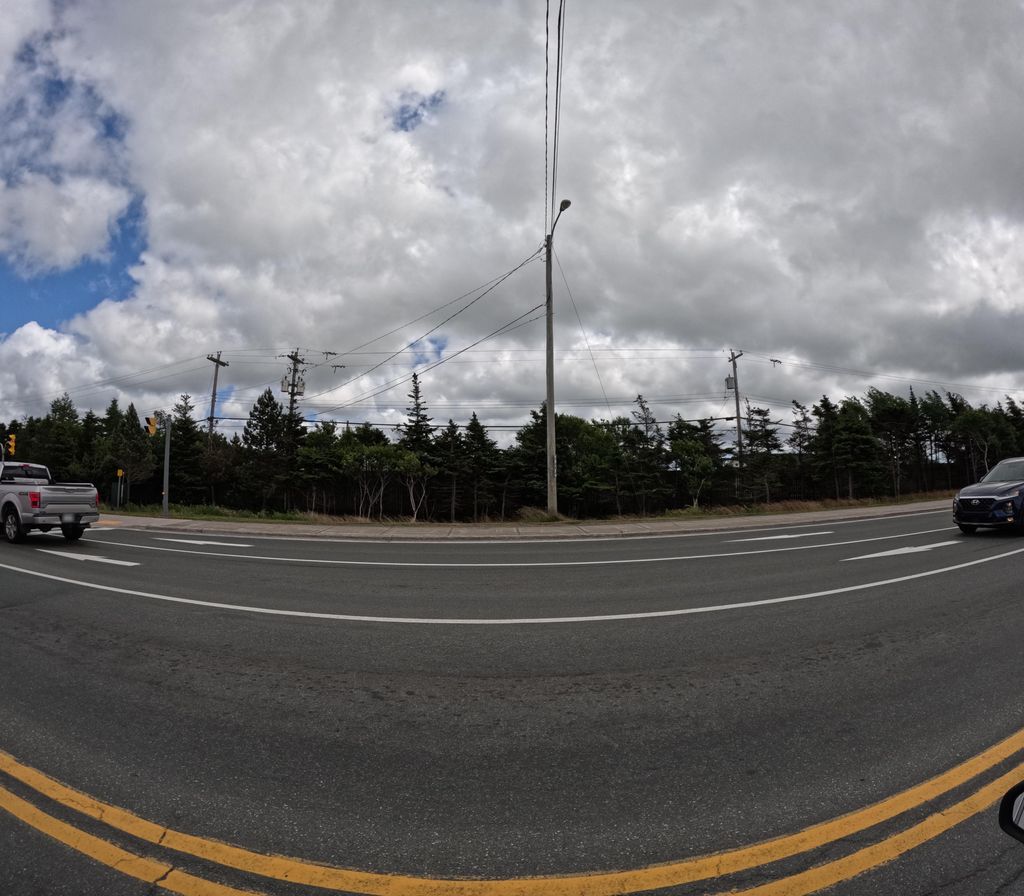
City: st_johns